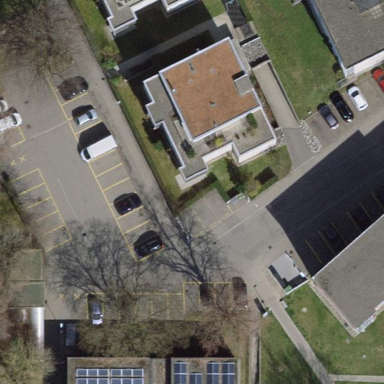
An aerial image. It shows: Parking area with surface.